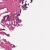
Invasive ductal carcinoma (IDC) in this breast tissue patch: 0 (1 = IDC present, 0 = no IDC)